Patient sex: F
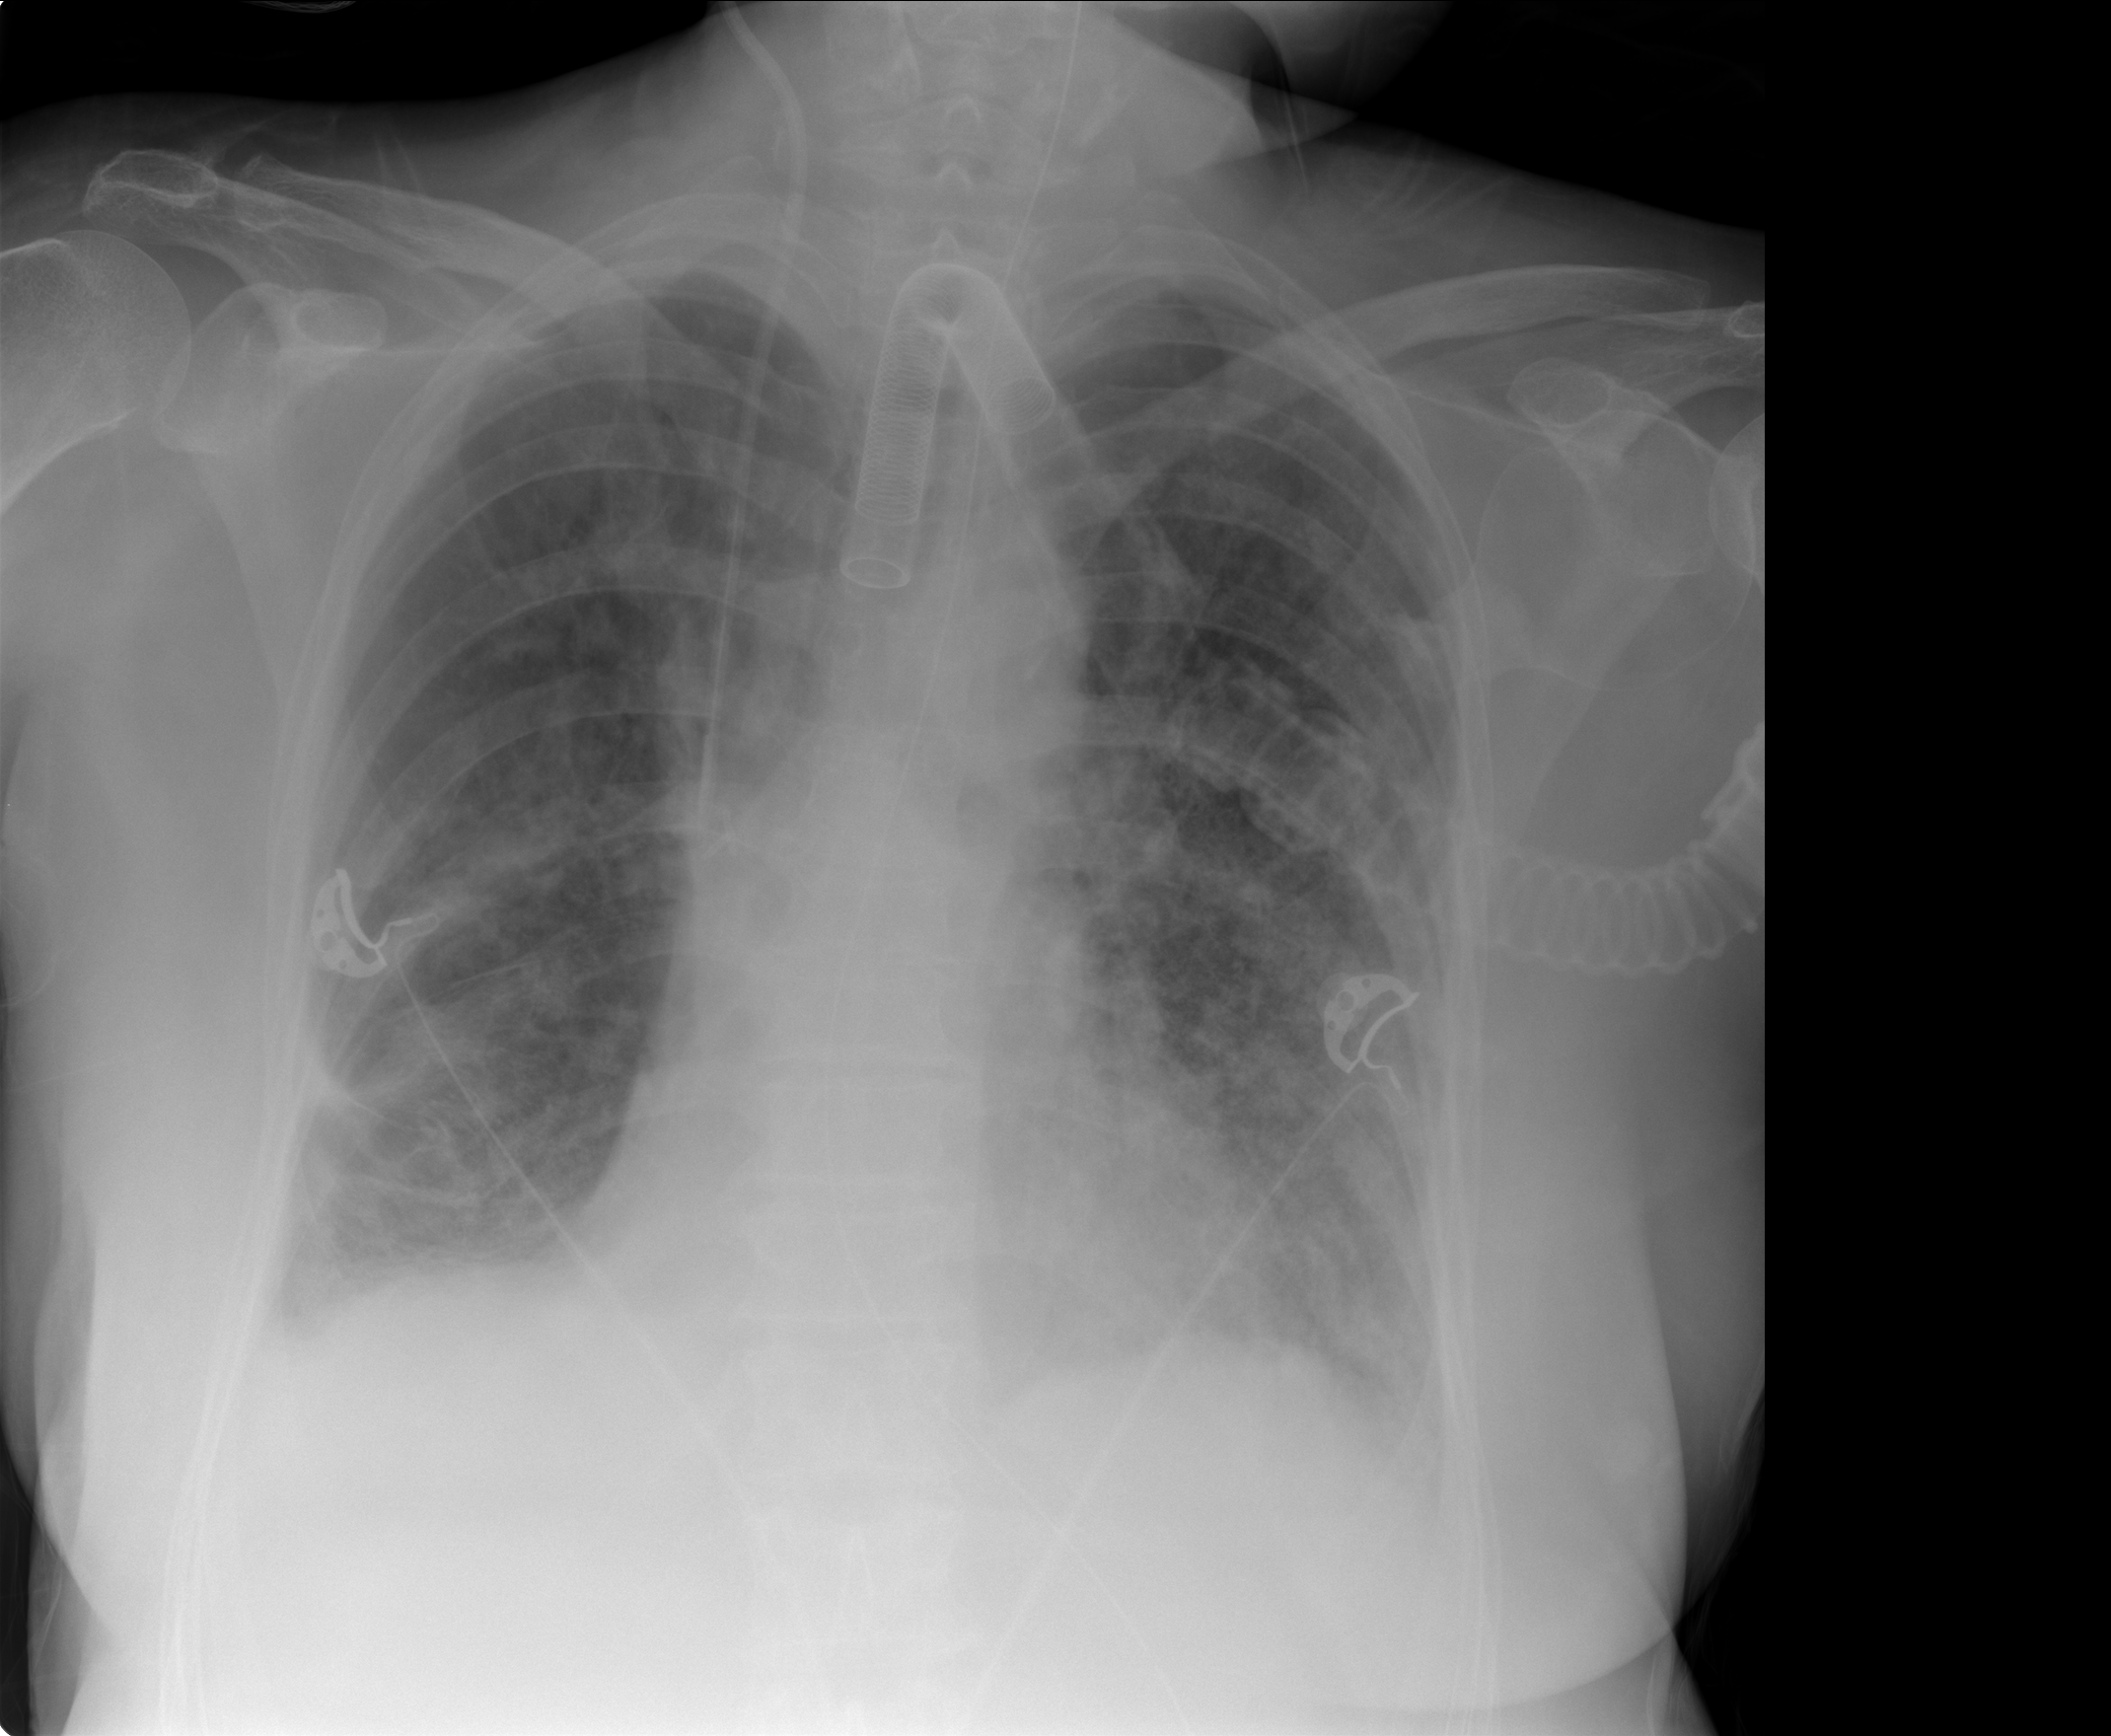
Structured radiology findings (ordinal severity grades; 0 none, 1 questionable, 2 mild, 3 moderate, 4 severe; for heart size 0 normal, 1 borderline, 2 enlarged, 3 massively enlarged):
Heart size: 0
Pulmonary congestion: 1
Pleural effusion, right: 2
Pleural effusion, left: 2
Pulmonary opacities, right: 2
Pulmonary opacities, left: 2
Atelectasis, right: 2
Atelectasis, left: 2